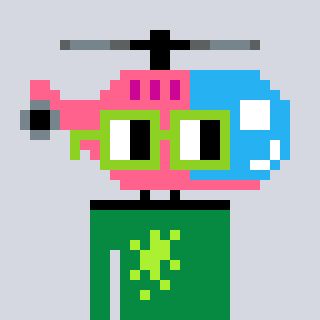
a pixel art character with square light green glasses, a helicopter-shaped head and a green-colored body on a cool background